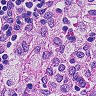
Metastatic tissue present: no